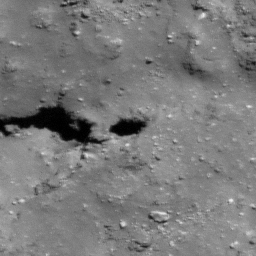
Pit: Tharp 1b
Host crater: Tharp
Host type: impact_melt
Lunar coordinates: latitude -30.6, longitude 145.684